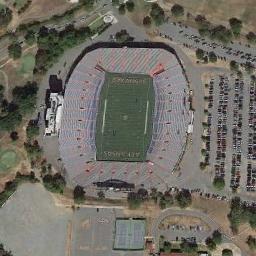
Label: stadium